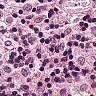
Metastatic tissue present: no